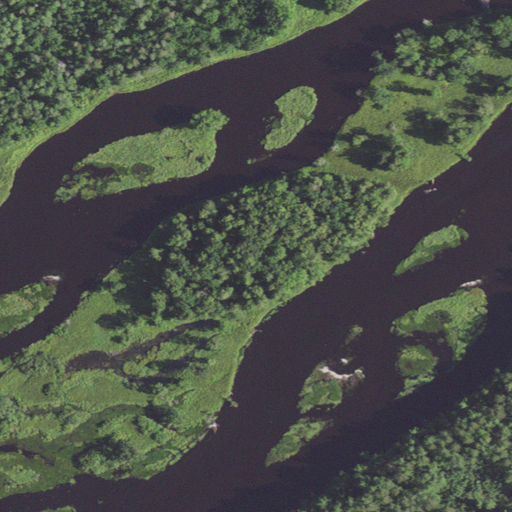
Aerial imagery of island in Wisconsin named Negro Island containing woody wetlands, open water, deciduous forest, herbaceous wetlands, mixed forest, and evergreen forest